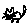
Label: cat